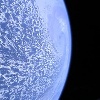
Label: cloud